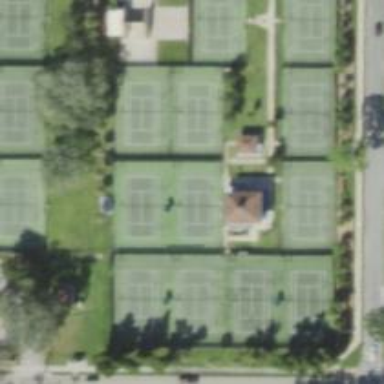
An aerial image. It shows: Sports center with tennis facility.